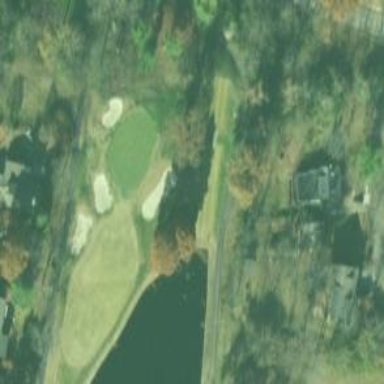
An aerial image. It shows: Golf hole.